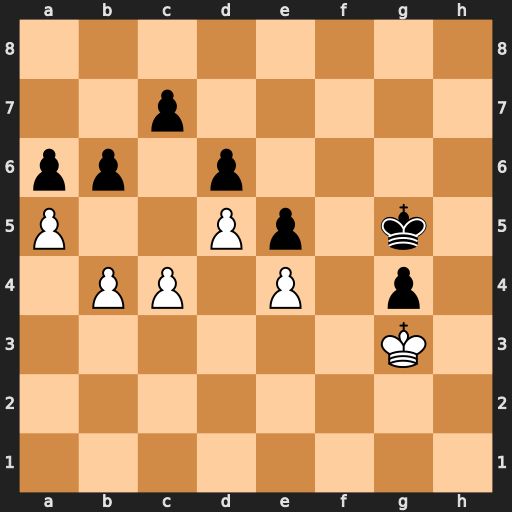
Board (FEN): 8/2p5/pp1p4/P2Pp1k1/1PP1P1p1/6K1/8/8
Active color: w
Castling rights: -
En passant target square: -
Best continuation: b5 axb5 a6 b4 a7